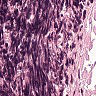
Metastatic tissue present: no